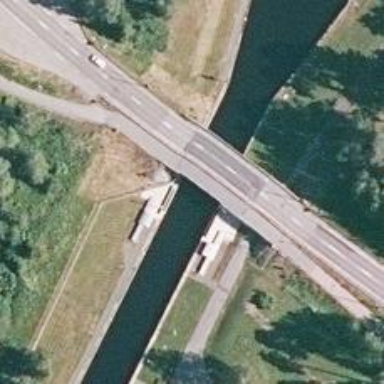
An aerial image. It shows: Lock gate on waterway.